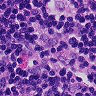
Metastatic tissue present: no